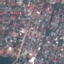
Land use / land cover class: Residential